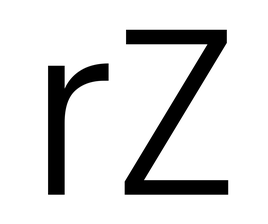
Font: Poppins-Light